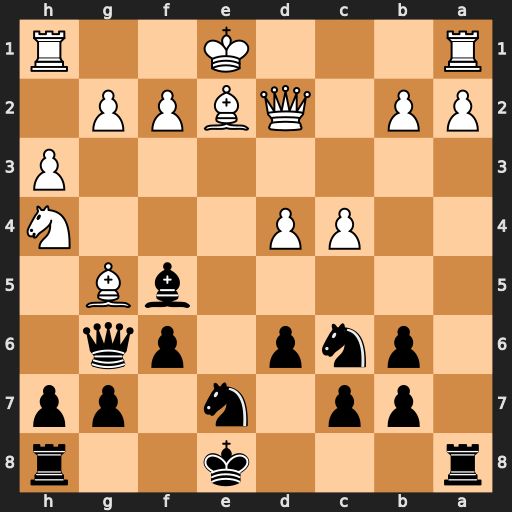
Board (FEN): r3k2r/1pp1n1pp/1pnp1pq1/5bB1/2PP3N/7P/PP1QBPP1/R3K2R
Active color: b
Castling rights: KQkq
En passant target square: -
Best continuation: Qxg5 Qxg5 fxg5